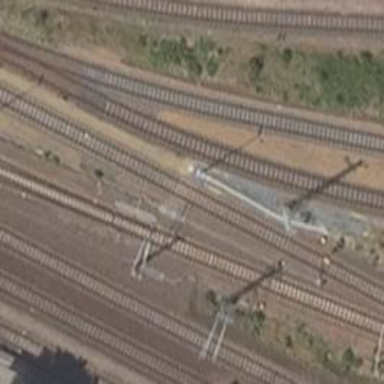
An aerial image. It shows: Railway switch.